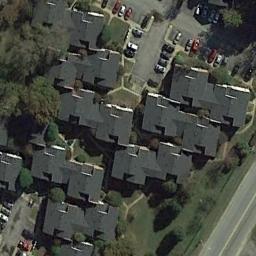
Label: residential